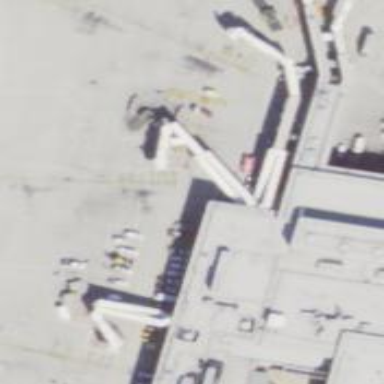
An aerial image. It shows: Airport gate.